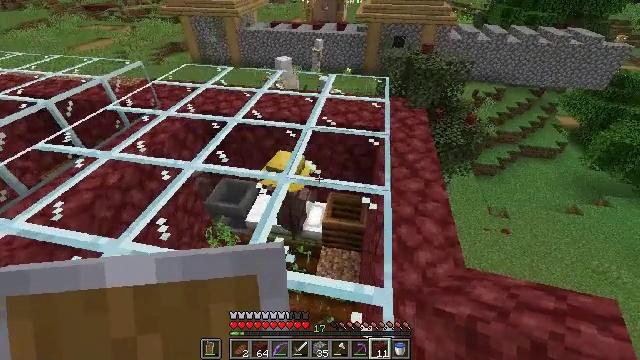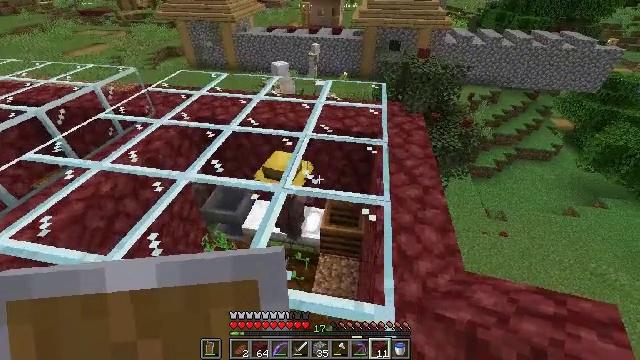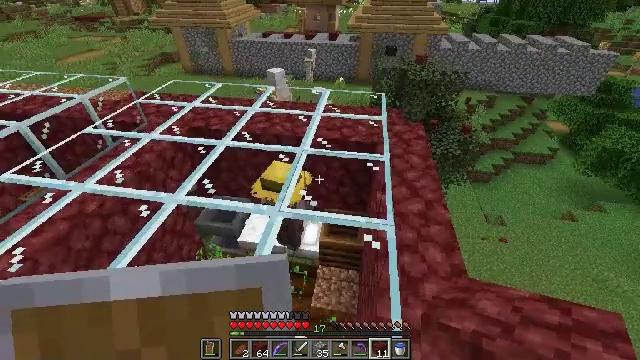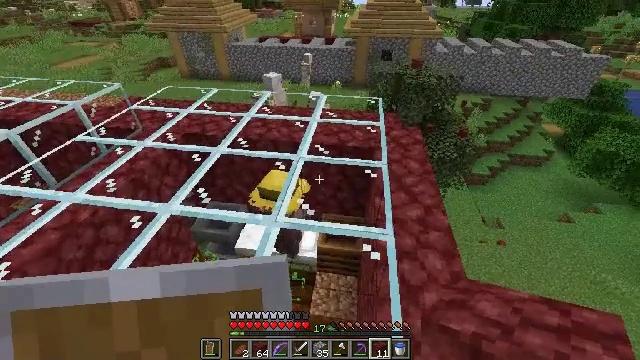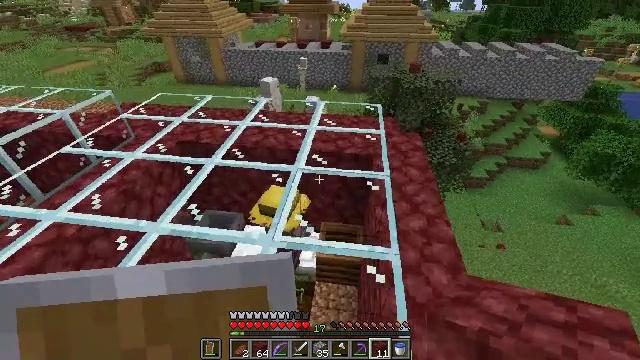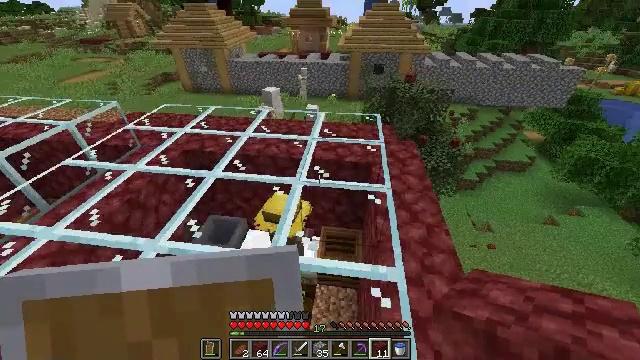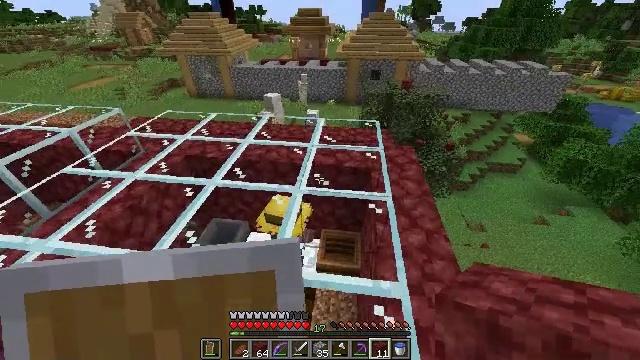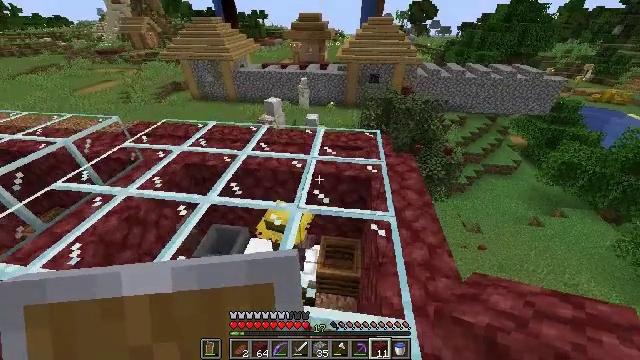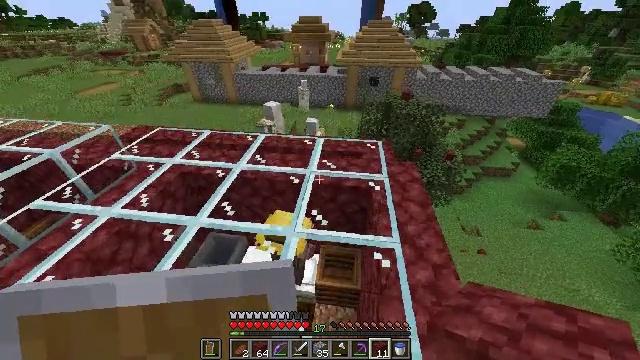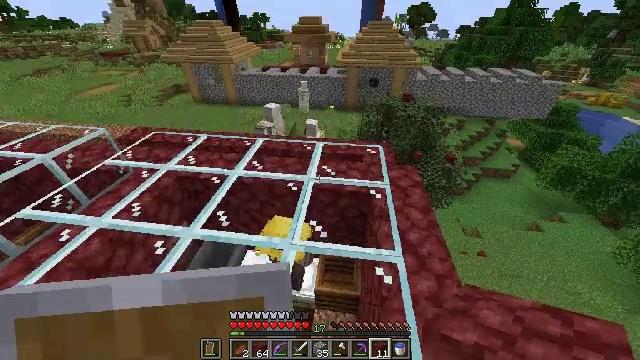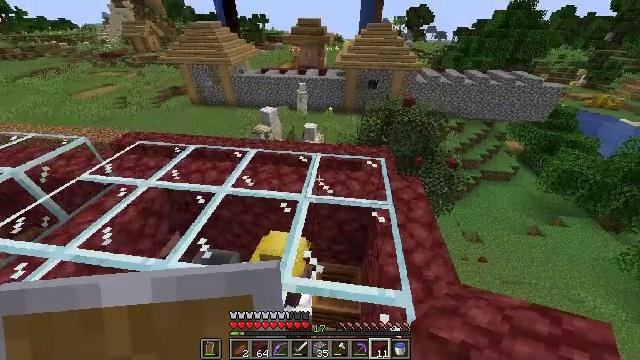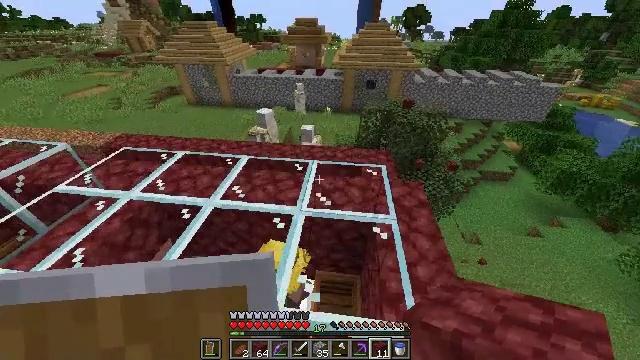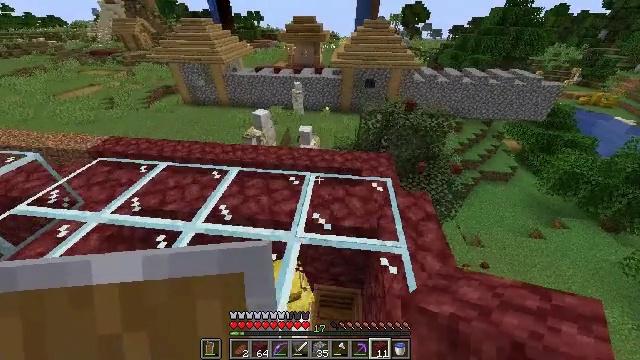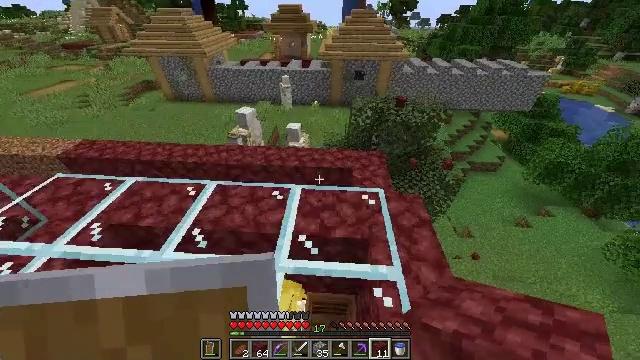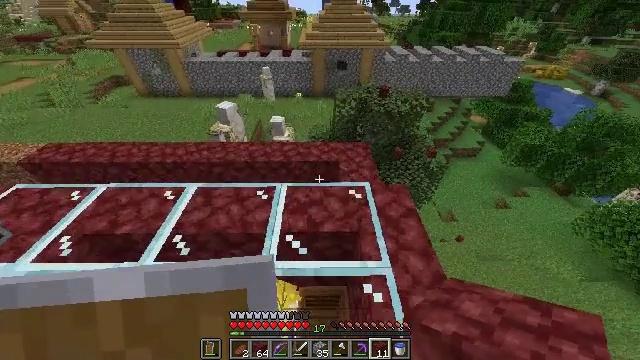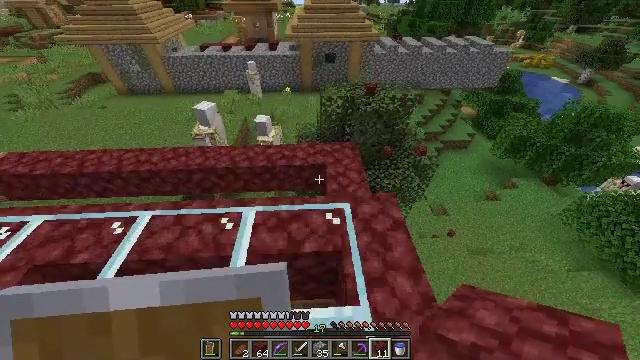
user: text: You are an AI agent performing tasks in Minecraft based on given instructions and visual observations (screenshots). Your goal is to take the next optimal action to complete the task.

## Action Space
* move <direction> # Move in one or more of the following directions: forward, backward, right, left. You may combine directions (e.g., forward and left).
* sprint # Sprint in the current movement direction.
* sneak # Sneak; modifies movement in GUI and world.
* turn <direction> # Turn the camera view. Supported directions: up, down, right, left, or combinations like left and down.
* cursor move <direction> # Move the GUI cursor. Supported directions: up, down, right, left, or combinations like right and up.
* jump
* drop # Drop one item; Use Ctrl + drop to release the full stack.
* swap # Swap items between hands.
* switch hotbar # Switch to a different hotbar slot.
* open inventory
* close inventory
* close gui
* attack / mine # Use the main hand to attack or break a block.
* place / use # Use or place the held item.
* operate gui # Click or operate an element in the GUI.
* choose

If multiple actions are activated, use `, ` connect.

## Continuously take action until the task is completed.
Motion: motion action
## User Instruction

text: Gather potatoes by left-clicking.
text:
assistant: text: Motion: move forward
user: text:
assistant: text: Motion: move forward
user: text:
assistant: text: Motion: no_op
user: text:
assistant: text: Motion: move forward
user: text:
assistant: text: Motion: move forward
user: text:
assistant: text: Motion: move forward
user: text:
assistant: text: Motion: move forward
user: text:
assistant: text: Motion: move forward
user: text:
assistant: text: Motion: move forward
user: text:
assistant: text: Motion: move forward
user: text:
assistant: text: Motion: move forward
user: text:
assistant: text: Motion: move forward
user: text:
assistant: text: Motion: move forward and move right, turn right and down
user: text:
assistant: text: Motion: move forward and move right, turn right and down
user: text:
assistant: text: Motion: move forward and move right, turn right and down
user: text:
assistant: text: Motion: move forward and move right
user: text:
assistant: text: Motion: move forward
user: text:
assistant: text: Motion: move forward
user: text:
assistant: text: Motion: move forward
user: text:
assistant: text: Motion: move forward
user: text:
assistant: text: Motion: move forward
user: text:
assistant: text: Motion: move forward
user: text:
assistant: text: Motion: move forward
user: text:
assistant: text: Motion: move forward
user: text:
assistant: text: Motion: move forward, turn right
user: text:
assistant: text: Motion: move forward
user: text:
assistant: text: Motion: move forward
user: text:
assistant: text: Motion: move forward, turn right
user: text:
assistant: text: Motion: move forward, turn right
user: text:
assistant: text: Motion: move forward, turn right